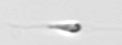
Label: flagellate_morphotype3